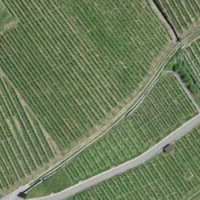
EUNIS habitat code: 40
Species observed at this site:
Cydonia oblonga
Malva neglecta